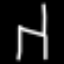
Label: chair